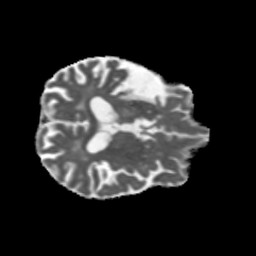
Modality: MD
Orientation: axial
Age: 58
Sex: male
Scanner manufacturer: siemens
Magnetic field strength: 3 T
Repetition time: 5.47 s
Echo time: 0.0854 s